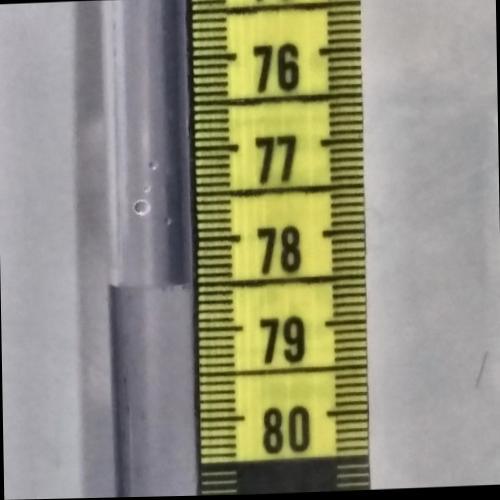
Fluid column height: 78.5 cm